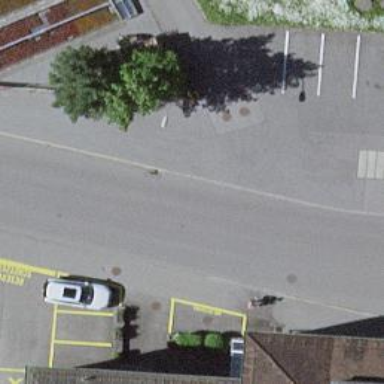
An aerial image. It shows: Bus stop with designated public transport stop position.